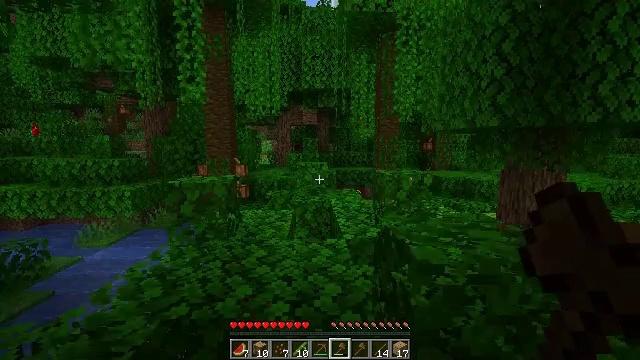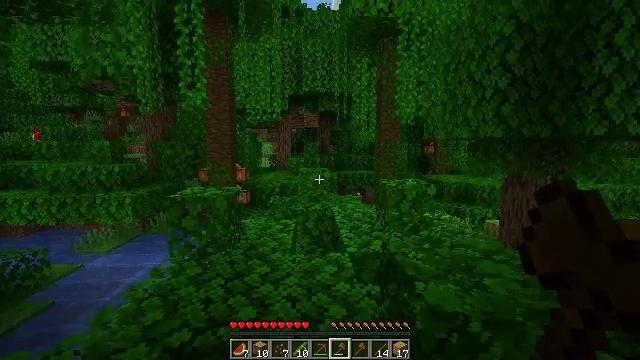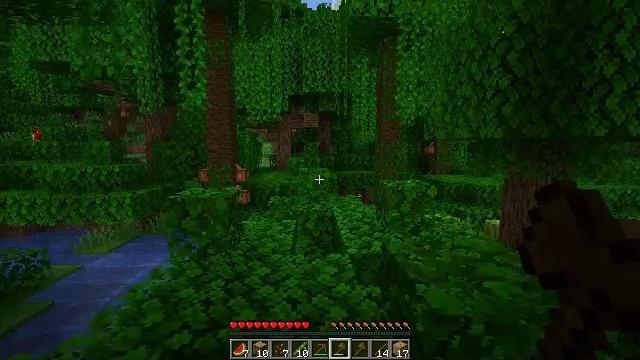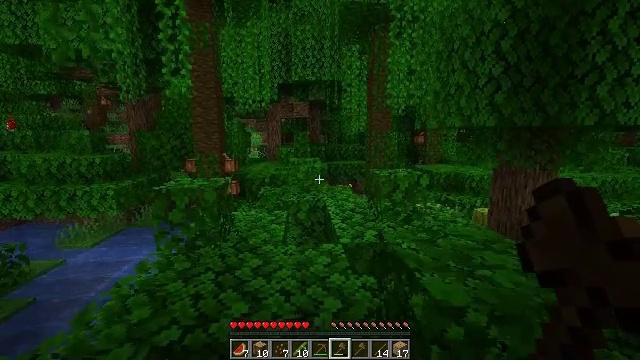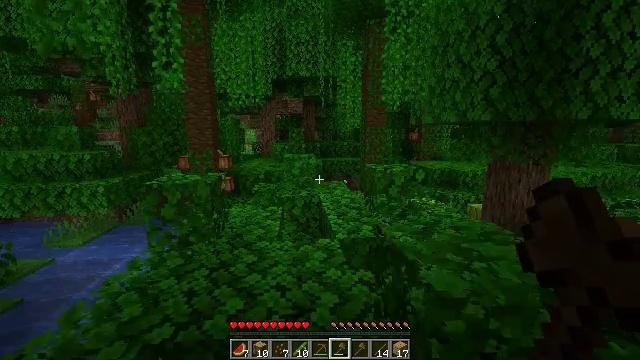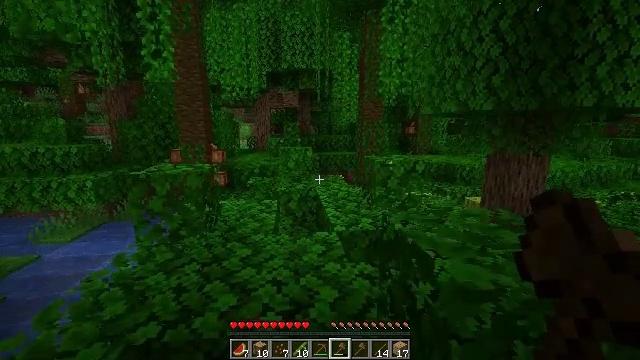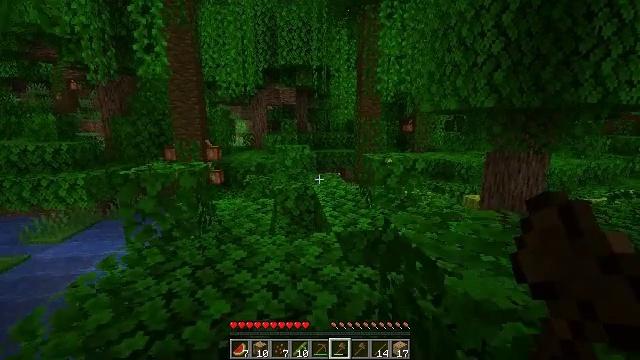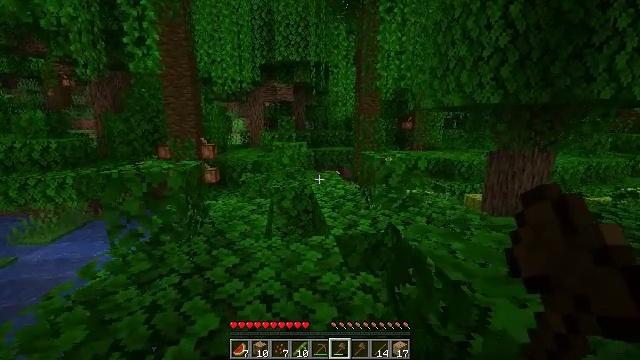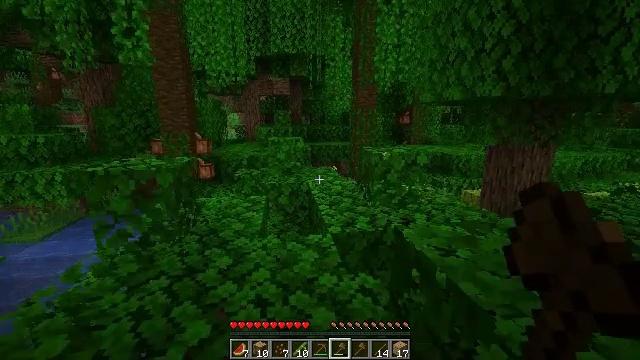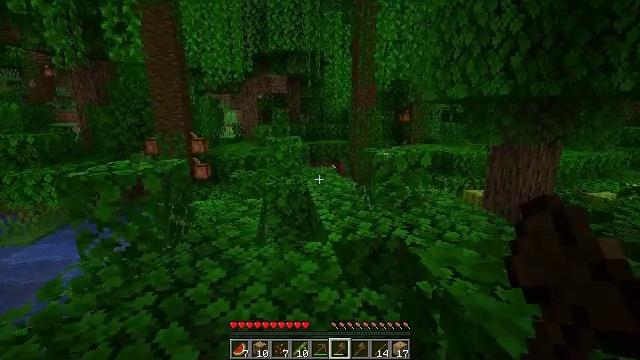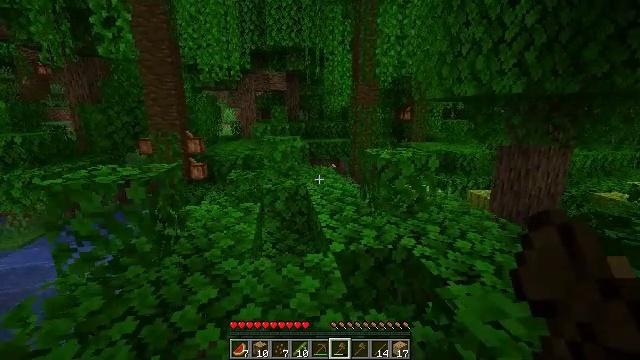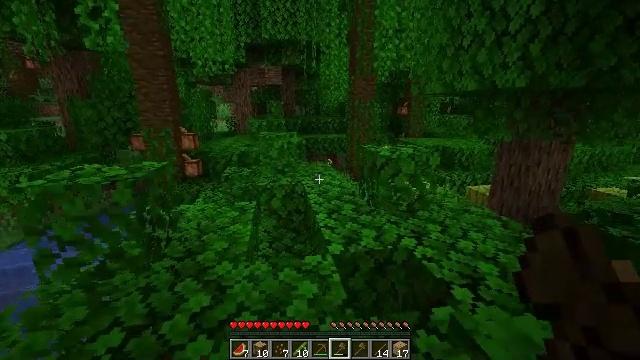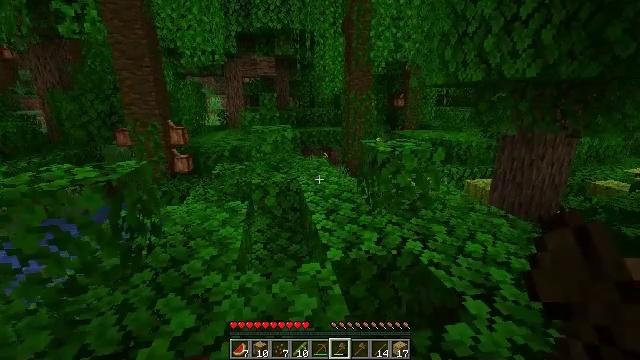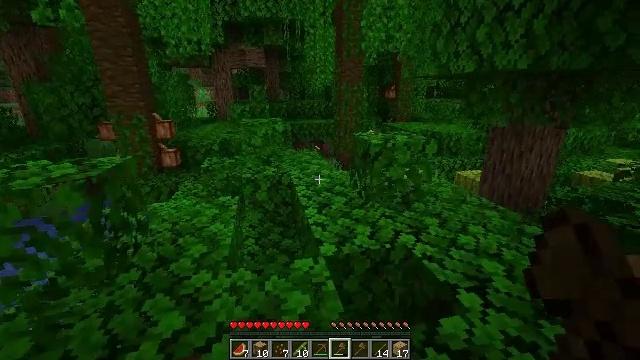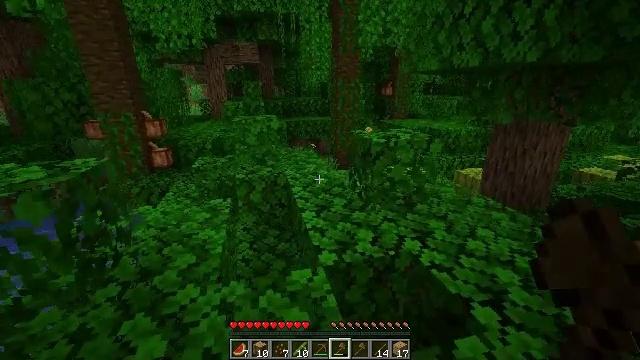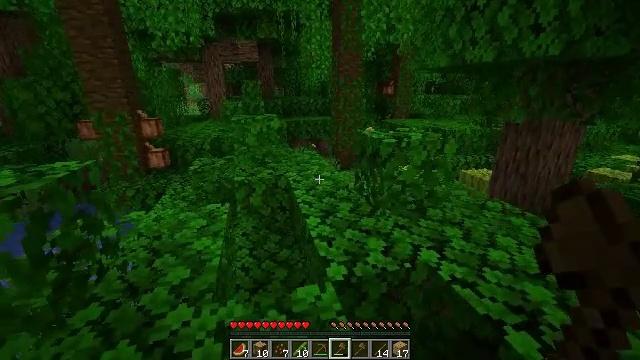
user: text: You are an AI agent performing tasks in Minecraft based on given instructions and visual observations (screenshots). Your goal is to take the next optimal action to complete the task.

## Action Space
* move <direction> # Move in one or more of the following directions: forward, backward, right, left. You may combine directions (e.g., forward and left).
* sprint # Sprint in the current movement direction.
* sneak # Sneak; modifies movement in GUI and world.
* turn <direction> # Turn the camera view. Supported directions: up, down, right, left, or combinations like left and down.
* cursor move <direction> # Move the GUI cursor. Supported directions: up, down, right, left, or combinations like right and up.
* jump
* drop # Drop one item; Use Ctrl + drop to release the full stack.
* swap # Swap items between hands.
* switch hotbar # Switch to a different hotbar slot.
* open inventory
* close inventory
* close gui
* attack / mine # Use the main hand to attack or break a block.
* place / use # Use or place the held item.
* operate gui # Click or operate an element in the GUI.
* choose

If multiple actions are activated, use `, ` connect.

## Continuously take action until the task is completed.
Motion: motion action
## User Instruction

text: Use right equipment to gather melon.
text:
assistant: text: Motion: move forward
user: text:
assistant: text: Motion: move forward
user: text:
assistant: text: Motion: move forward, turn right and down
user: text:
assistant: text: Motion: move forward, turn right
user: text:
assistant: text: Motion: move forward, turn right
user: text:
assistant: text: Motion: move forward
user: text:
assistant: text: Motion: move forward
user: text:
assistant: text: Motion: move forward, turn down
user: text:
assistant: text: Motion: move forward
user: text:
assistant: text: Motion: move forward
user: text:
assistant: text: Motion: move forward, turn down
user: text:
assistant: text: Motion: move forward, turn right and down
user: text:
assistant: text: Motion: move forward, turn right and down
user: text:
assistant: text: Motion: move forward
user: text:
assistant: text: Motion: move forward and move left
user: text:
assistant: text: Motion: move forward and move left, turn right and down
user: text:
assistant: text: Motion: move forward and move left, turn right and down
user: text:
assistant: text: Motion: move forward and move left, turn right
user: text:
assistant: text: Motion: move forward, turn right
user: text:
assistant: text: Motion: move forward, turn right
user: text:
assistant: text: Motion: move forward, turn right and up
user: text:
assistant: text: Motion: move forward, turn right
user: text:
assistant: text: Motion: move forward
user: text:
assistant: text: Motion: move forward
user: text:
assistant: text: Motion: move forward
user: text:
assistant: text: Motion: move forward and move left
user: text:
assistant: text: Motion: move forward and move left
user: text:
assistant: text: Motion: move forward and move left
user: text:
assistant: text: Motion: move forward and move left
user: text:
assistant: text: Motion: move forward and move left